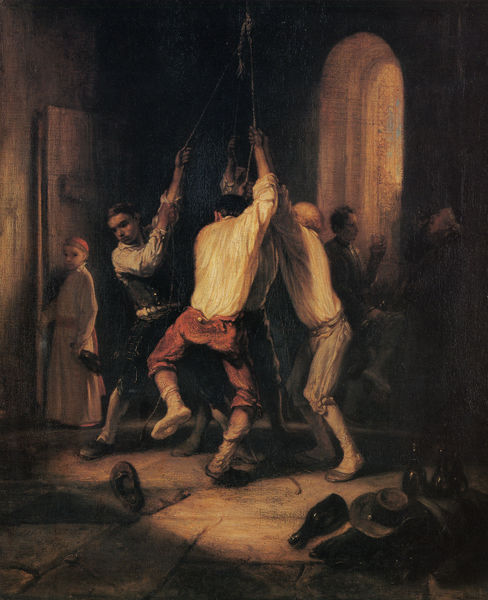
Titel: Les sonneurs, Die Glöckner
Künstler: Alexandre Gabriel Decamps
Standort: Paris
Institution: Louvre
Schlagwörter: baum, blau, dunkel, gemälde, mann, schatten, weiß, grün, menschen, mädchen, ocker, abend, bewegung, braun, fenster, frau, grau, hell, hintergrund, holz, hut, hüte, licht, männer, orange, raum, reden, rücken, schwarz, szene, tür, gürtel, rot, beige, gespräch, tanz, feier, flasche, flaschen, hemd, hose, kappe, arme, falten, mensch, rembrandt, stehen, stein, holland, innenraum, kirche, sonne, boden, gewand, strick, drei, innen, kind, tanzen, gotik, knopf, rosa, arbeit, genre, oval, turm, aussicht, farbig, liegen, bogen, fußboden, schuhe, hosen, jungen, arbeiten, hemden, ziehen, rundbogen, seile, kraft, lciht, lichteinfall, junge, taue, vier, strümpfe, fugen, keller, nische, hängen, knabe, glockenturm, rundfenster, seil, seilzug, fliesen, dynamik, schuh, kerzenlicht, öffnung, pantoffel, pfarrer, glocke, messdiener, messe, ministrant, priester, romanik, tonig, schnurr, kniebundhose, käppi, aufhängen, steinboden, glocken, difus, dachboden, fesnter, fensternische, kniehose, glockengeläut, rote hose, glockenseil, strang, männere, glöckner, flschen, gelb rot, abreit, läuten, seiel, knape, dunkeöl, bu, zeihen, bruhut